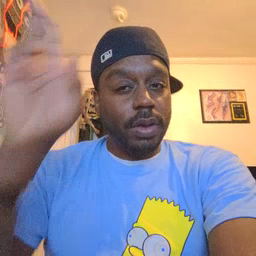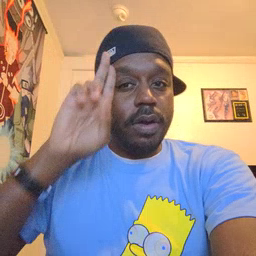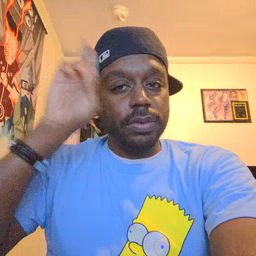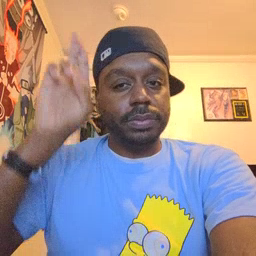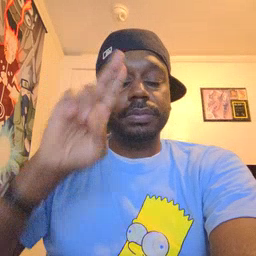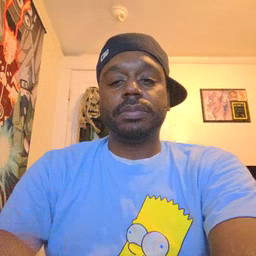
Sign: uncle